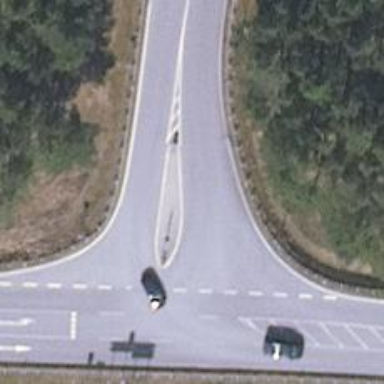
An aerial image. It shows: Motorway link.